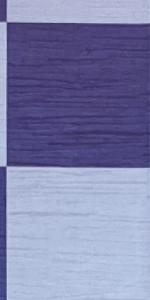
Label: Empty